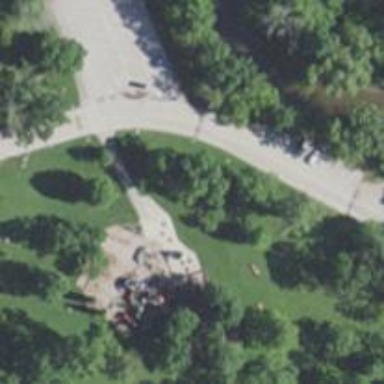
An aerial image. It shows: Lovely park for leisure and relaxation.